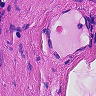
Metastatic tissue present: no